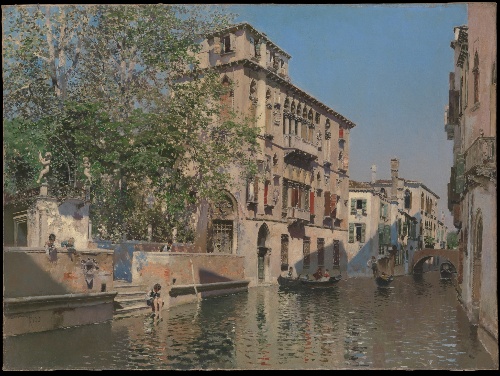
Title: A Canal in Venice
Artist: Martín Rico y Ortega
Artist bio: Spanish, Madrid 1833–1908 Venice
Date: 1879
Object type: Painting
Classification: Paintings
Medium: Oil on canvas
Dimensions: 19 3/4 x 26 3/4 in. (50.2 x 67.9 cm)
Department: European Paintings
Credit line: Catharine Lorillard Wolfe Collection, Bequest of Catharine Lorillard Wolfe, 1887
Accession year: 1887
Repository: Metropolitan Museum of Art, New York, NY
Tags: Buildings|Cities|Canals|Boats|Venice